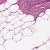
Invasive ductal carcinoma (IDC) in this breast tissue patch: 0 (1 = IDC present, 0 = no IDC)